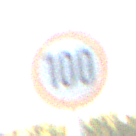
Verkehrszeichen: Geschwindigkeit100
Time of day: SunriseSunset
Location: Outdoor (RoadRail)
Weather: Clear
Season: NotSpecified
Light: Natural